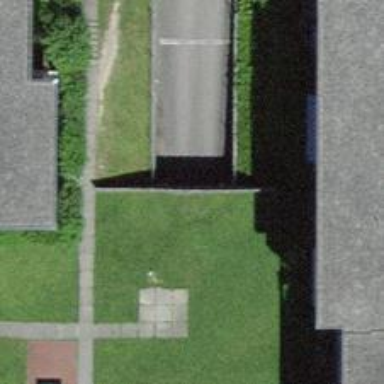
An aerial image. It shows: Parking entrance.